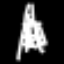
Label: The Eiffel Tower